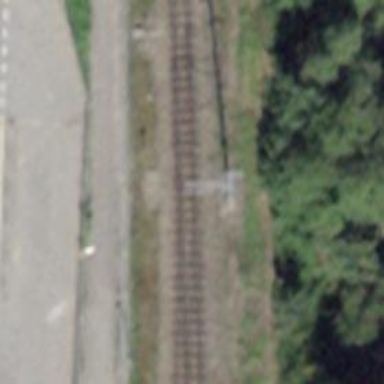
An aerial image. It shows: Railway switch.